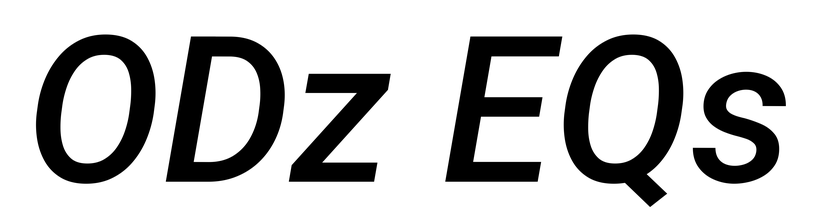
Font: Roboto-Italic_Medium_Italic